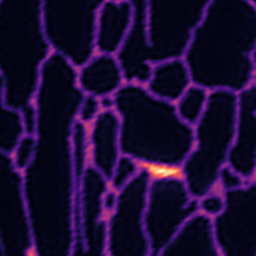
Label: Super-resolution ER image